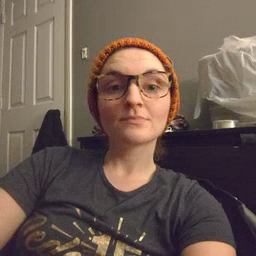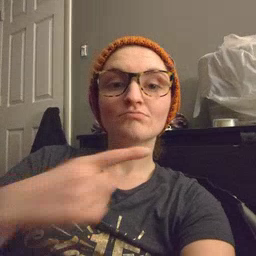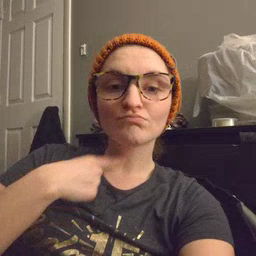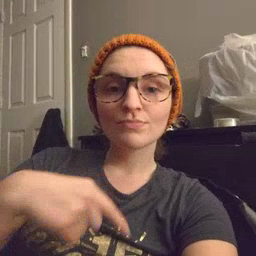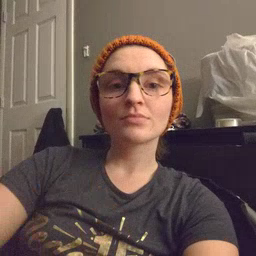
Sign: thirsty